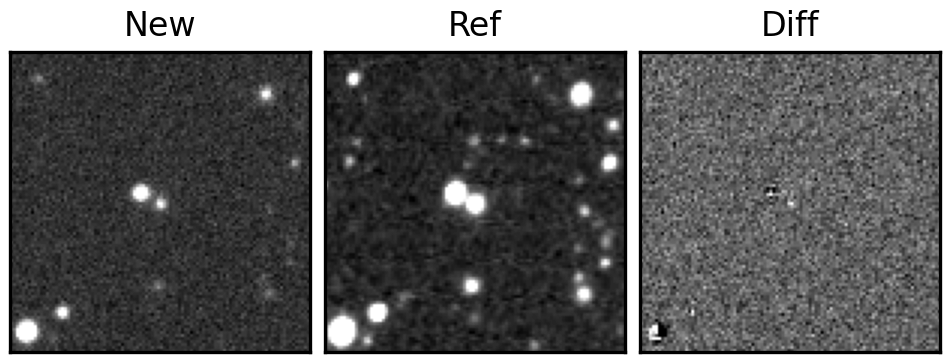
Label: real